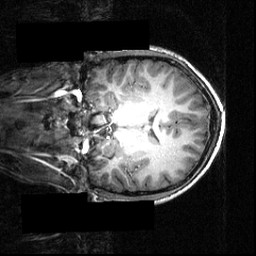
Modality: T1w
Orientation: coronal
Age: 16
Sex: male
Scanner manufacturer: siemens
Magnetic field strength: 3.951 T
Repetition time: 1.5 s
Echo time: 0.00335 s